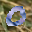
Label: 0